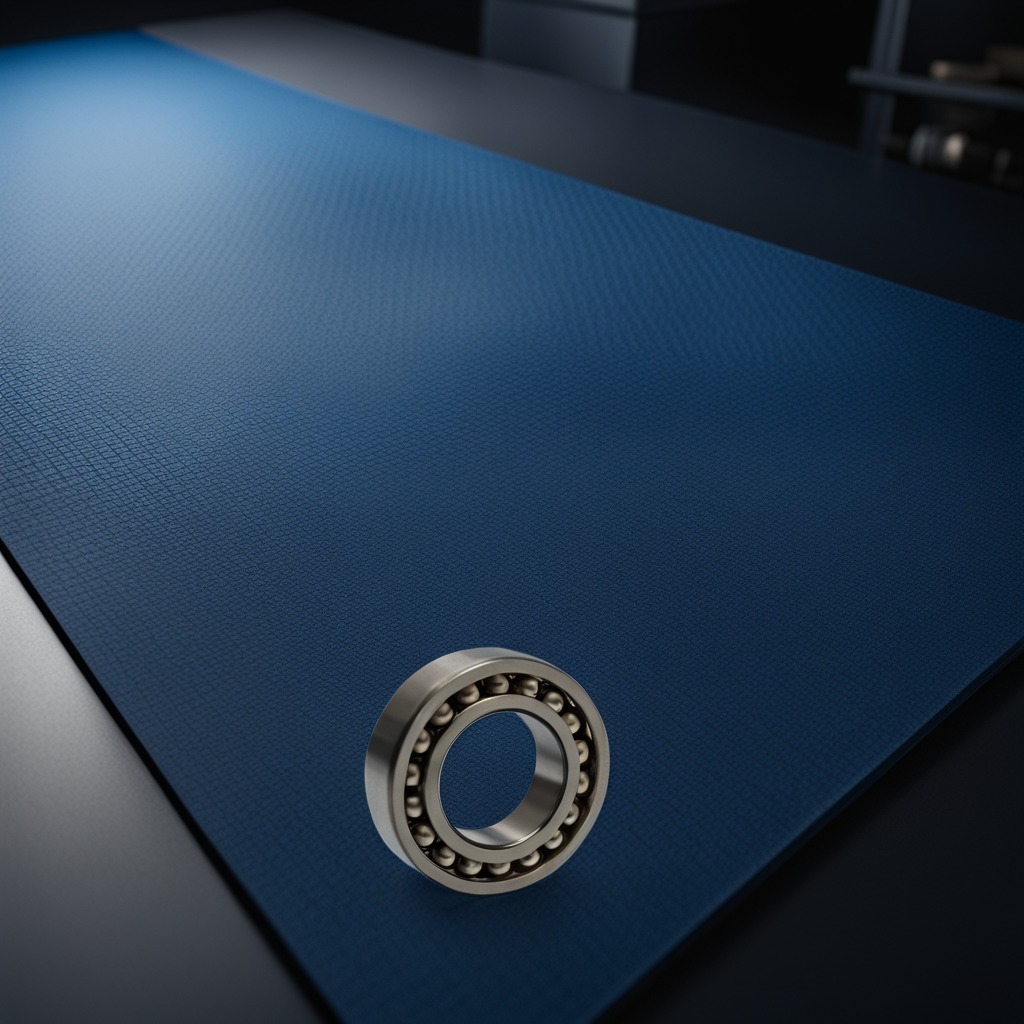
A metal ball bearing lying on the granite tabletop.